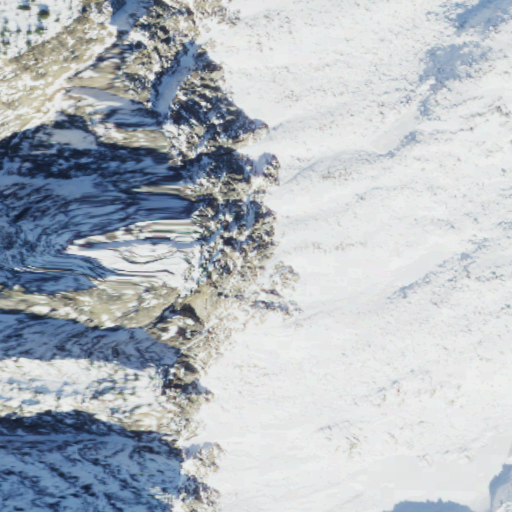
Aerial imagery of mountain in Washington named The Cradle containing barren land, snow, grassland, and shrub